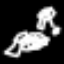
Label: octagon